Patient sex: M
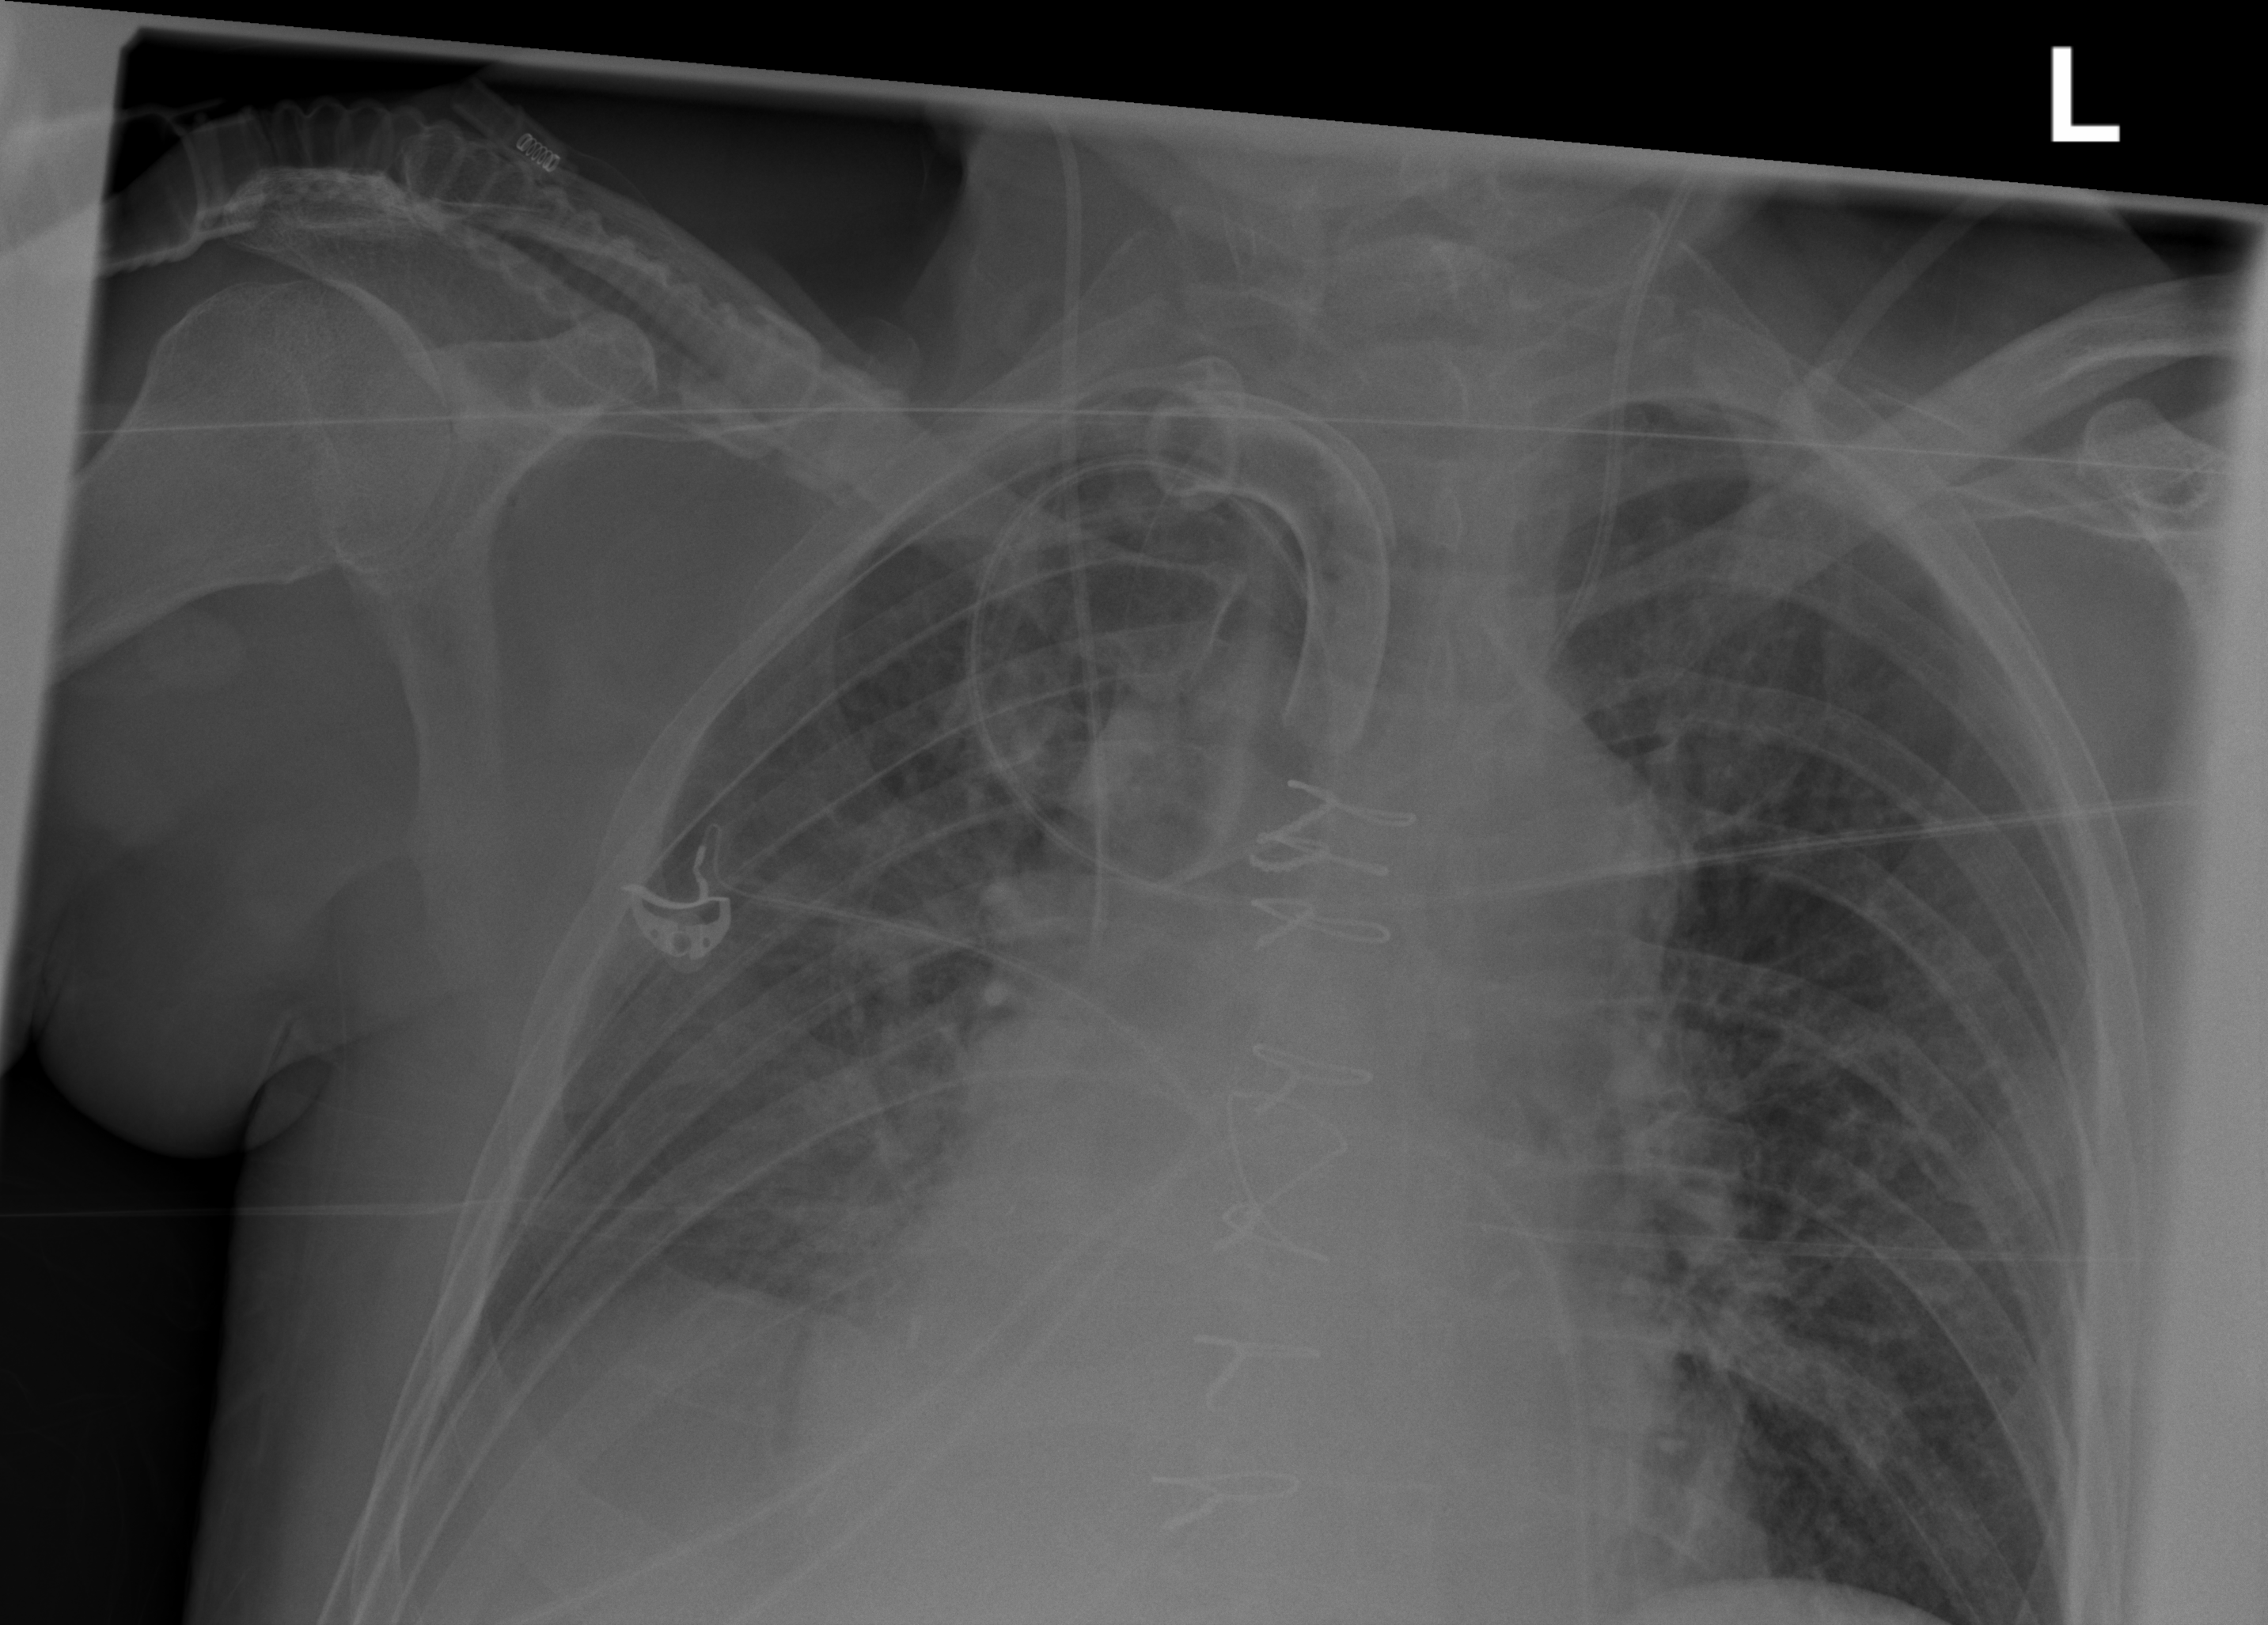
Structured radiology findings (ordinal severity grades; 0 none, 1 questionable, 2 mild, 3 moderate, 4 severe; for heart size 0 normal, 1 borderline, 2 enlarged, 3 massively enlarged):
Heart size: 2
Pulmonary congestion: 0
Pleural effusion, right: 2
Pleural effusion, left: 0
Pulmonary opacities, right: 0
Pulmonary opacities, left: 0
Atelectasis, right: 2
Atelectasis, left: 0